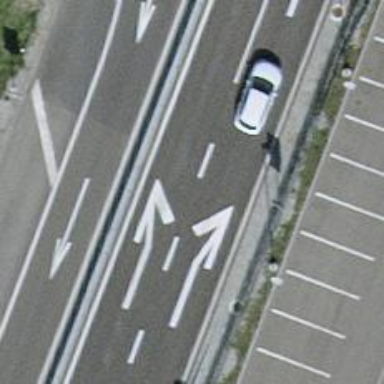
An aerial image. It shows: Asphalt motorway link.